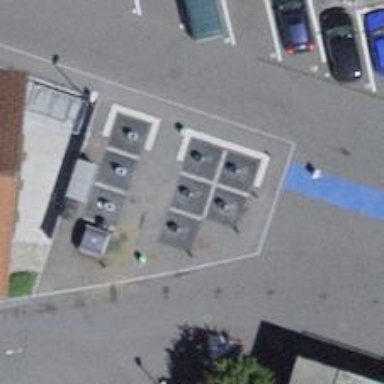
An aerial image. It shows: Recycling container for recycling.